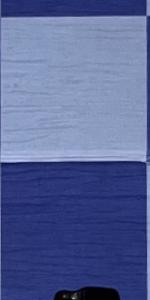
Label: Empty